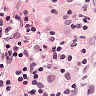
Metastatic tissue present: no